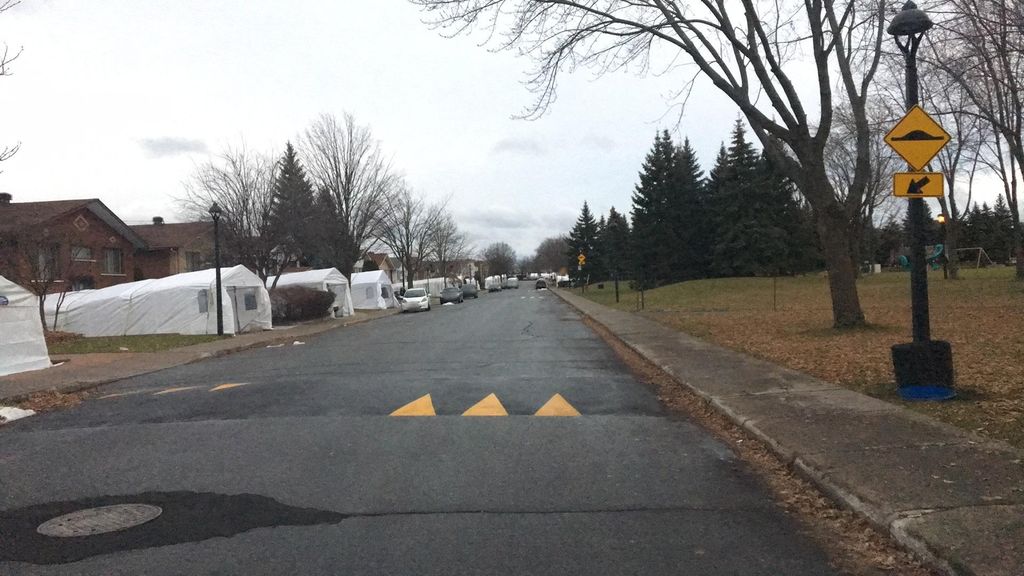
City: montreal